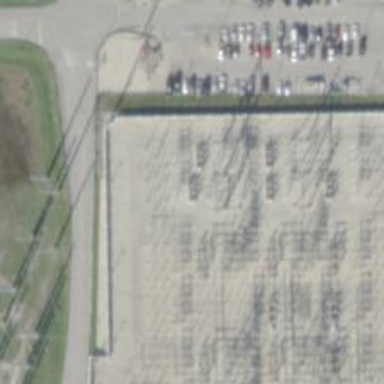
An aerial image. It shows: Switch for power supply.